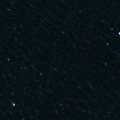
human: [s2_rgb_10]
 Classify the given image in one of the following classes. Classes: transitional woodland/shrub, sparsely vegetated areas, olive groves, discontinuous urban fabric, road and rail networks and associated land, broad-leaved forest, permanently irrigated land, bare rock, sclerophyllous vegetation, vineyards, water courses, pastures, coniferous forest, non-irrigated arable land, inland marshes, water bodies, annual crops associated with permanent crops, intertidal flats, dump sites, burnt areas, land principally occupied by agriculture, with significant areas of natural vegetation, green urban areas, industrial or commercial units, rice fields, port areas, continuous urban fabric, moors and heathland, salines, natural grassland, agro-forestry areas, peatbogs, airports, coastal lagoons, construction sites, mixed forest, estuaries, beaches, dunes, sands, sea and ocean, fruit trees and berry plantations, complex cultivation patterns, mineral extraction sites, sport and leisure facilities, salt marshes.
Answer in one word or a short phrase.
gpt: sea and ocean